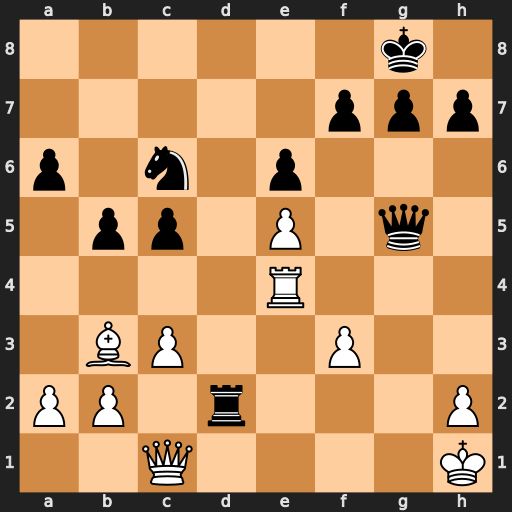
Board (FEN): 6k1/5ppp/p1n1p3/1pp1P1q1/4R3/1BP2P2/PP1r3P/2Q4K
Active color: w
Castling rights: -
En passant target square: -
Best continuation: Re2 Rxe2 Qxg5